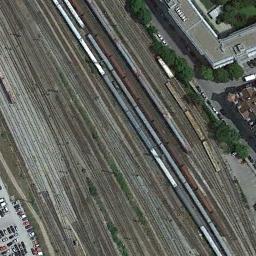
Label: railway